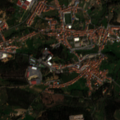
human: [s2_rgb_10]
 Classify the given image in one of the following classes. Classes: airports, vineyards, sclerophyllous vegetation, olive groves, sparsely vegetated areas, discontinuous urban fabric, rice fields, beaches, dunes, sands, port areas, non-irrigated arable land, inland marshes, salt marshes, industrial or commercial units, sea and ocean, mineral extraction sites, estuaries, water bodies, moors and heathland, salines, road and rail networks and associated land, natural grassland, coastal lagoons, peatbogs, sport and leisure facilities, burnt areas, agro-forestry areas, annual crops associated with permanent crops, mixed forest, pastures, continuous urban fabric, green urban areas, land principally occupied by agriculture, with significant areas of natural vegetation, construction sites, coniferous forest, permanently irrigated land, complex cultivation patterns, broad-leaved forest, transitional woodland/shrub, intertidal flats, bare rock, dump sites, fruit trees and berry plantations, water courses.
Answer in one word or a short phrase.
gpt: discontinuous urban fabric, pastures, complex cultivation patterns, land principally occupied by agriculture, with significant areas of natural vegetation, mixed forest